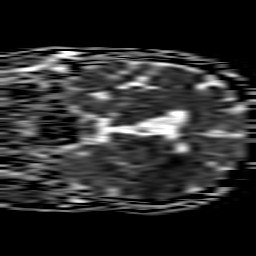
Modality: ADC
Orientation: coronal
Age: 59
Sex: male
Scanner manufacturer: philips
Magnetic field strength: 1.5 T
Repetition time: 3.646 s
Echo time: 0.09255 s